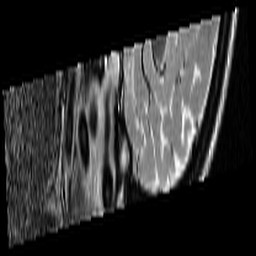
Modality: T2w
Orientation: sagittal
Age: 29
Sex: female
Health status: ill
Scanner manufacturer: siemens
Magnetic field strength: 3 T
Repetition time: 4.5 s
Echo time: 0.085 s